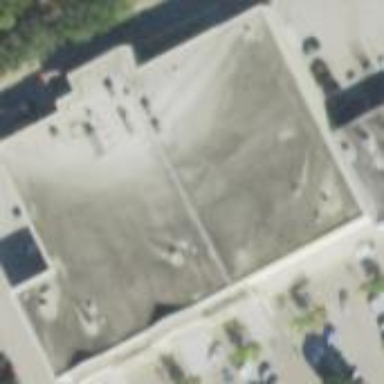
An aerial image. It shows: Supermarket building.